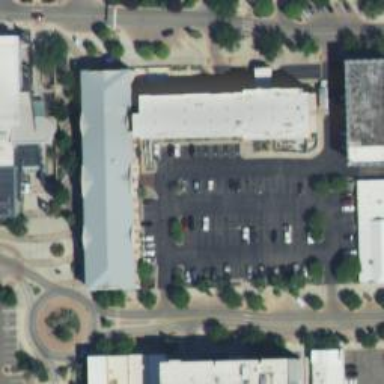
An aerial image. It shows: Parking space is available.